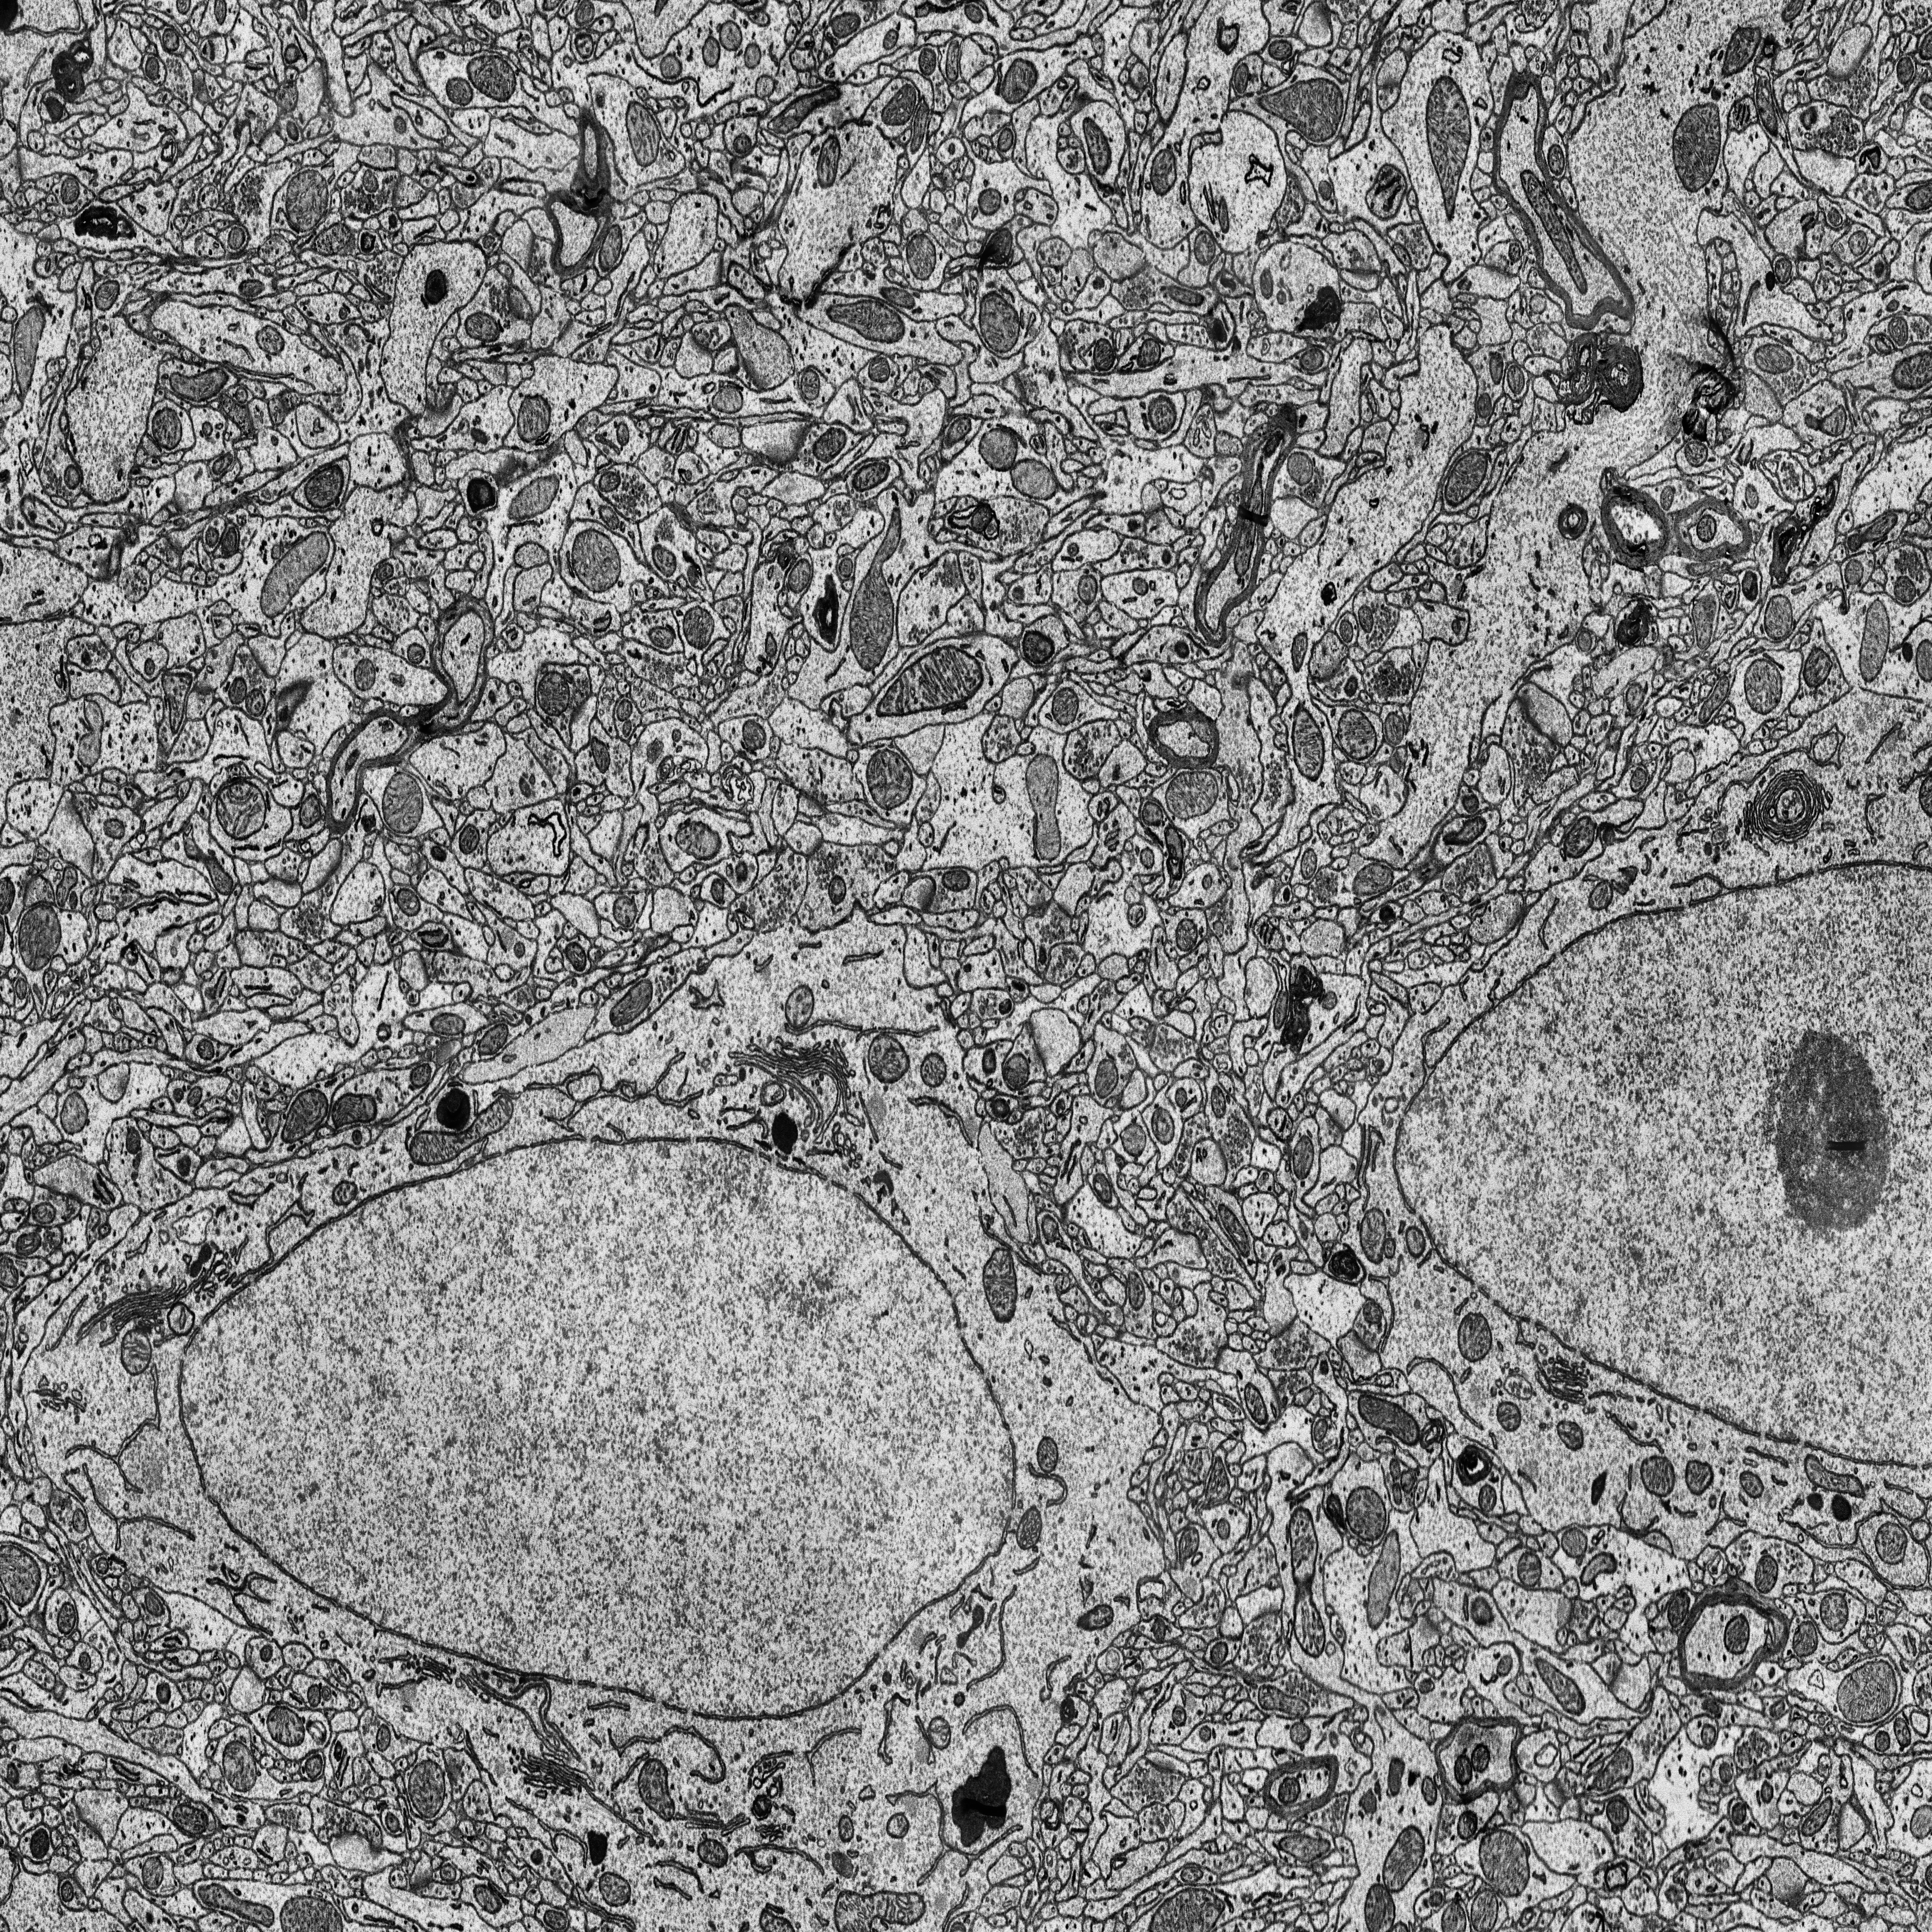
Electron microscopy slice of rat cortex tissue
Slice depth (z): 318
Mitochondria instances in slice: 374